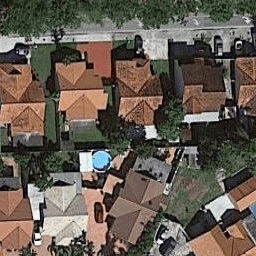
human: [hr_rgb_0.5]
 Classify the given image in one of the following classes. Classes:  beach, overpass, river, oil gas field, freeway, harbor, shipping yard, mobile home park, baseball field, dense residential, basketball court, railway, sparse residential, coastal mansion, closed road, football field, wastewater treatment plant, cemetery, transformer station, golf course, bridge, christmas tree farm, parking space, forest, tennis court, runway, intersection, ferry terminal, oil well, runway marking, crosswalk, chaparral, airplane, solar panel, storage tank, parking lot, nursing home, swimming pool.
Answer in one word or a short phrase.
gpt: dense residential